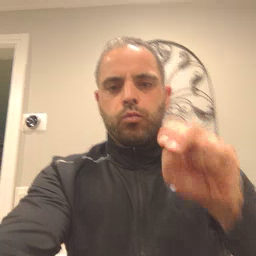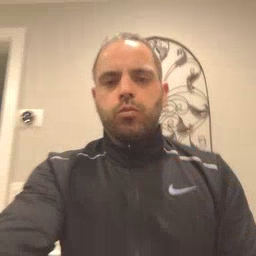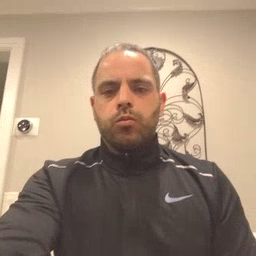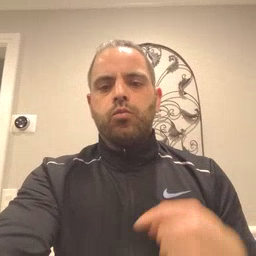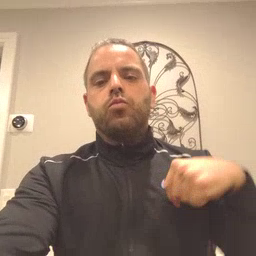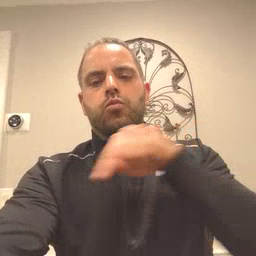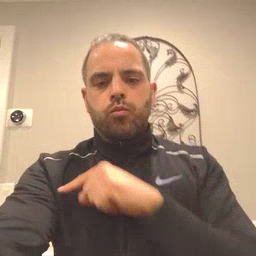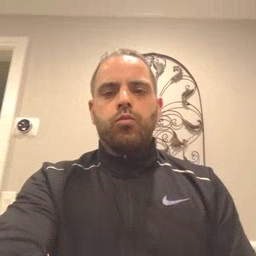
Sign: weus